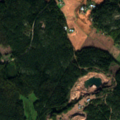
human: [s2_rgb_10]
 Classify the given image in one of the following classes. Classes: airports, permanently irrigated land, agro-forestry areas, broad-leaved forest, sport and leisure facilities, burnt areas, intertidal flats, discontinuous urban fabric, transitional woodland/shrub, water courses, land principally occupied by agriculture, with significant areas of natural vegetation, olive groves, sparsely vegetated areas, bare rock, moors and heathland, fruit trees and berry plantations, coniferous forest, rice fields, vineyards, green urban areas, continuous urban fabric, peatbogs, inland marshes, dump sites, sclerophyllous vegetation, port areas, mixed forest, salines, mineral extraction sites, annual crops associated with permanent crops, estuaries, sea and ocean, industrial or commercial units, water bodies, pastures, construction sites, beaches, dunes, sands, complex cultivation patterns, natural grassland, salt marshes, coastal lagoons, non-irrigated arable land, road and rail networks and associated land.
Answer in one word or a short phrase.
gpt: mineral extraction sites, land principally occupied by agriculture, with significant areas of natural vegetation, coniferous forest